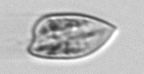
Label: Prorocentrum_dentatum